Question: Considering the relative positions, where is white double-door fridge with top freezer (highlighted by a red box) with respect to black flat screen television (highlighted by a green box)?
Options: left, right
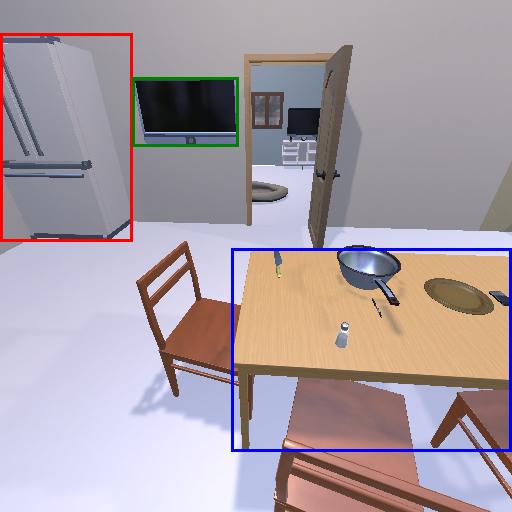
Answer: left